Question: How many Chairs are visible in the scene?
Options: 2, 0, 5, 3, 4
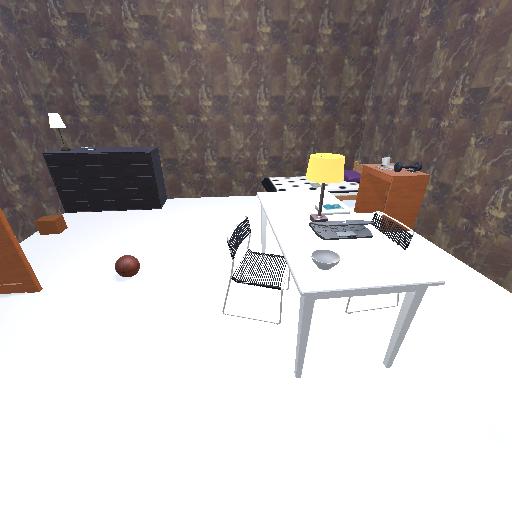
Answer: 2